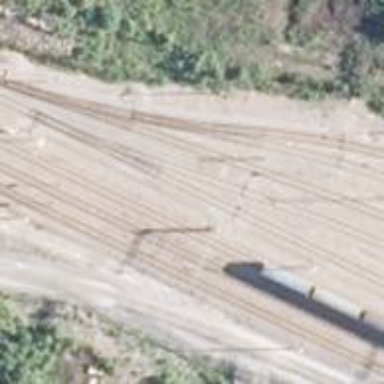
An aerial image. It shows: Wedge is used for the railway derail.